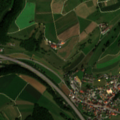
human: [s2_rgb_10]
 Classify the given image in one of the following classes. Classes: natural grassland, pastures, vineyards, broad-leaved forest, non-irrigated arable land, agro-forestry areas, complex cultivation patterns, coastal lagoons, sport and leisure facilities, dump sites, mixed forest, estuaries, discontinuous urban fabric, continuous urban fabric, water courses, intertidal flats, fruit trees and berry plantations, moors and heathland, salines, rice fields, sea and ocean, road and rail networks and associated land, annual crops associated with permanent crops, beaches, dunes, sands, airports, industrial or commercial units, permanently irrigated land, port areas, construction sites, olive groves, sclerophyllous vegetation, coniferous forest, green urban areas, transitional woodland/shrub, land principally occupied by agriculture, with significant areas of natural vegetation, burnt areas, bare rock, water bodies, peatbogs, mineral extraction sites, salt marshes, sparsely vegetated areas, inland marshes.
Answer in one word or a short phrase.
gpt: discontinuous urban fabric, non-irrigated arable land, complex cultivation patterns, broad-leaved forest, mixed forest